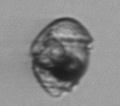
Label: Proterythropsis